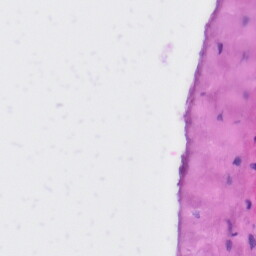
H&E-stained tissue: Liver